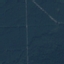
Land use / land cover: Forest